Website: home-depot
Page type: payment
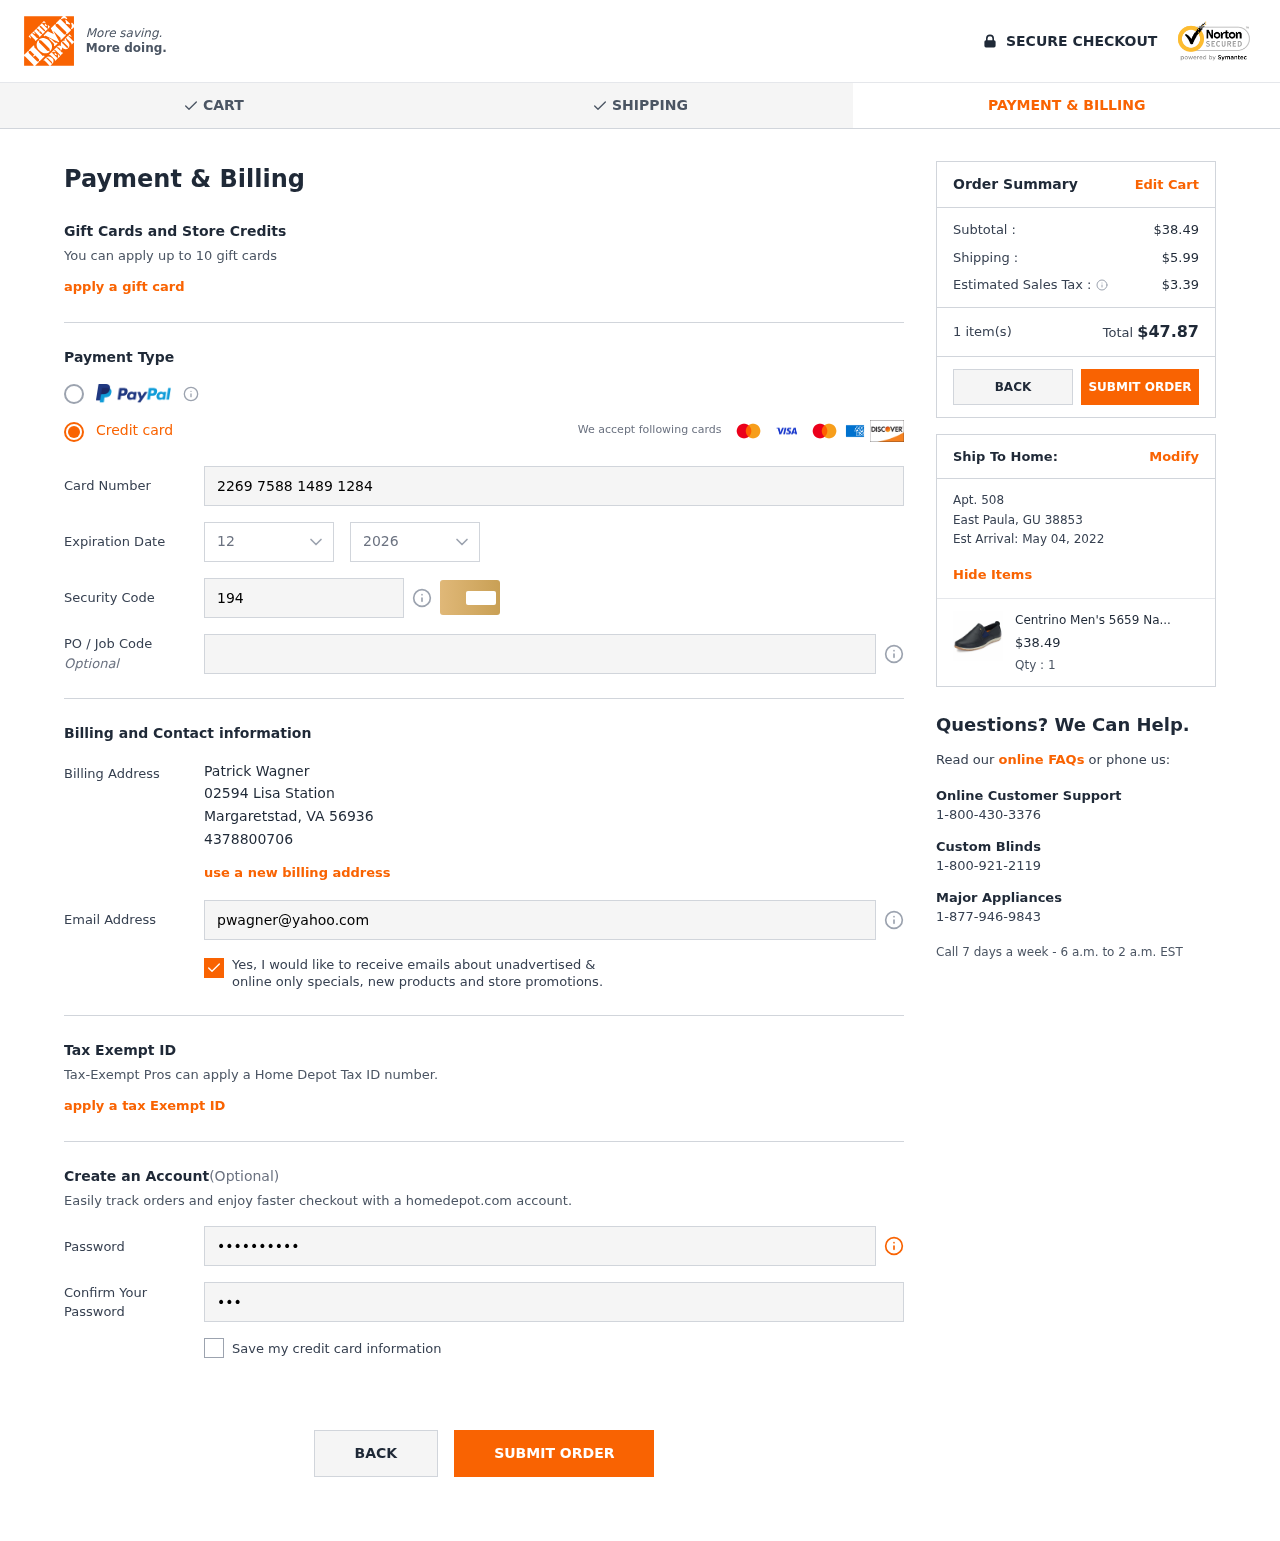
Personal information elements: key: PII_CARD_CVV
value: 194
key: PII_CARD_EXPIRY_MONTH
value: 12
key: PII_CARD_EXPIRY_YEAR
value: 26
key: PII_CARD_NUMBER
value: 2269 7588 1489 1284
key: PII_CITY
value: Margaretstad
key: PII_CITY2
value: East Paula
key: PII_EMAIL
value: pwagner@yahoo.com
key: PII_FULLNAME
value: Patrick Wagner
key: PII_PHONE
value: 4378800706
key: PII_POSTCODE
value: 56936
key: PII_POSTCODE2
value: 38853
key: PII_STATE_ABBR
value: VA
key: PII_STATE_ABBR2
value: GU
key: PII_STREET
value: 02594 Lisa Station
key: PII_STREET2
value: Apt. 508
Product elements: key: PRODUCT1_NAME
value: Centrino Men's 5659 Navy Loafers-10 UK (44 EU) (11 US) (5659-01)
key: PRODUCT1_PRICE
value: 38.49
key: PRODUCT1_QUANTITY
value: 1
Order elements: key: ORDER_SUBTOTAL
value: $38.49
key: ORDER_SHIPPING_COST
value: $5.99
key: ORDER_TAX
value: $3.39
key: ORDER_NUM_ITEMS
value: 1 item(s)
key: ORDER_TOTAL
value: $47.87
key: ORDER_DELIVERY_DATE
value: May 04, 2022